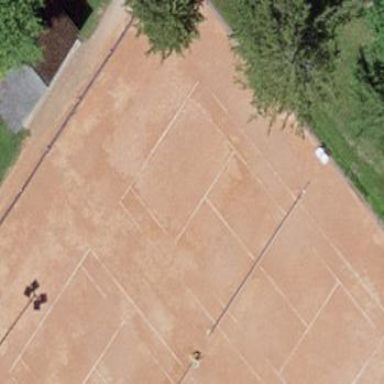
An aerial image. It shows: Tennis court on the leisure land pitch.